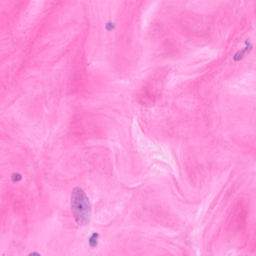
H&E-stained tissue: Breast